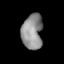
Tissue: skin
Cell type: T cells
Senescence score: 0.2762
Nuclear area (px): 716
Mean DAPI intensity: 142.599